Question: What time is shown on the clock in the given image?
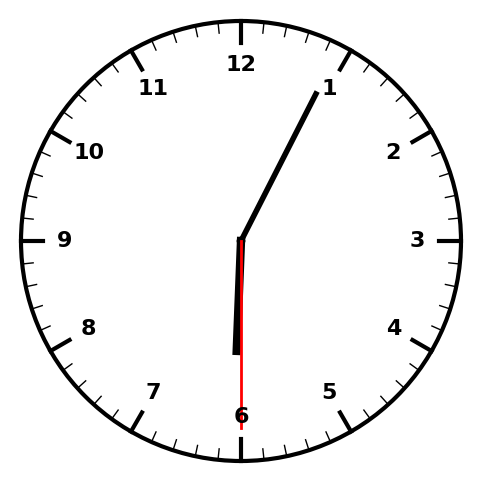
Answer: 06:04:30